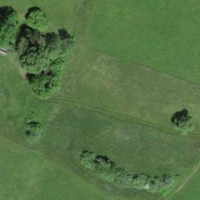
EUNIS habitat code: 24
Species observed at this site:
Chorthippus brunneus